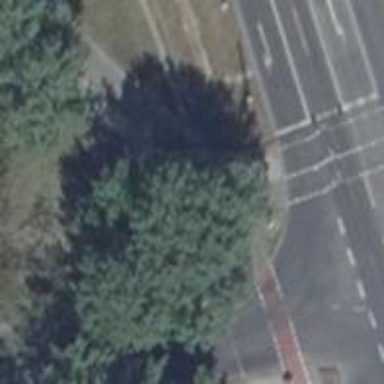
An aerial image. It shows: Traffic signal crossing.